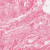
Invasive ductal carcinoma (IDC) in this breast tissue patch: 0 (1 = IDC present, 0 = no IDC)